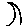
Label: moon